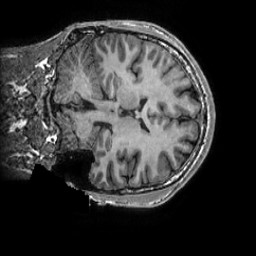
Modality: T1w
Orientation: coronal
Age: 23
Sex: male
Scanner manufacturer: ge
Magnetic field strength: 3 T
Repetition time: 0.007348 s
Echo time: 0.003036 s